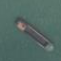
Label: Sand_carrier